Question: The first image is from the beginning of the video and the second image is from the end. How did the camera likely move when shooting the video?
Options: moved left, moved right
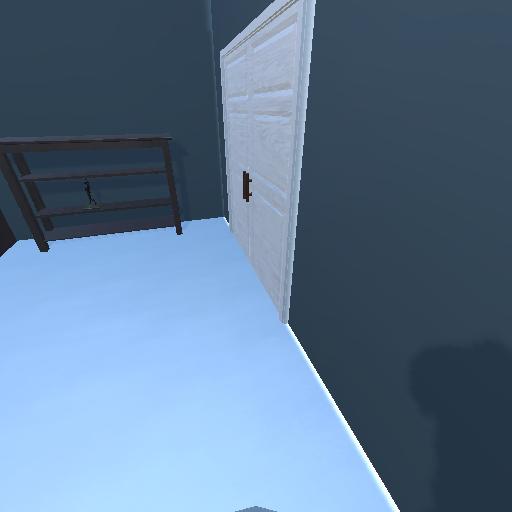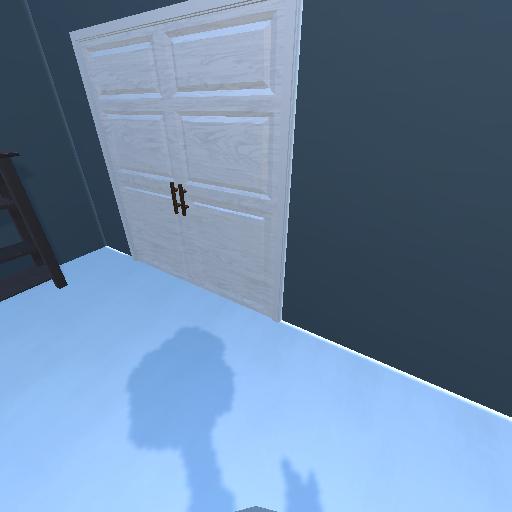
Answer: moved left